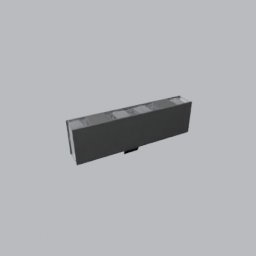
Label: architecture